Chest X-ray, PA view. Patient: 51 years old, sex M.
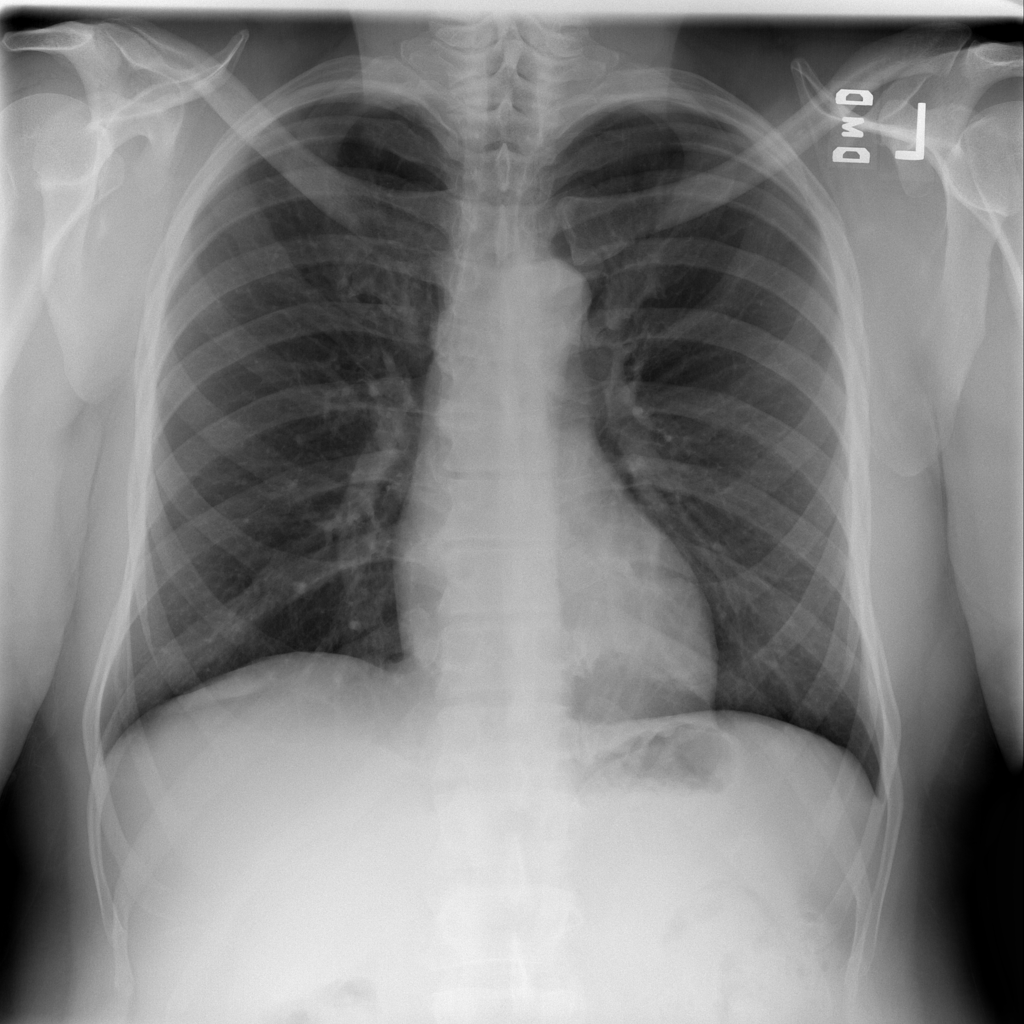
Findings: No Finding